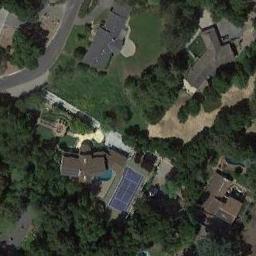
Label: tennis_court